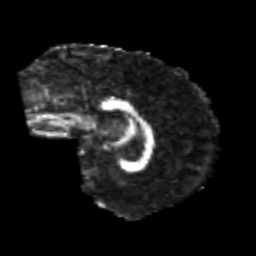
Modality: FA
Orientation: sagittal
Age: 24
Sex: female
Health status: healthy
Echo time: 0.074 s